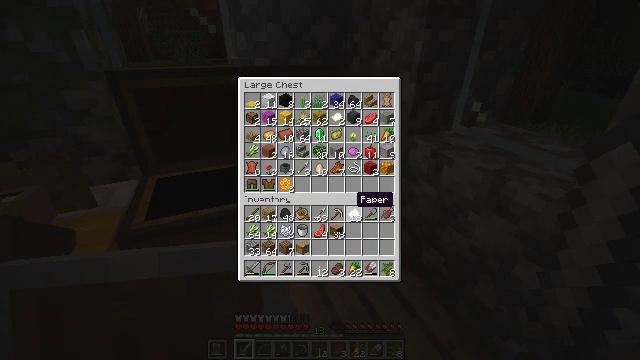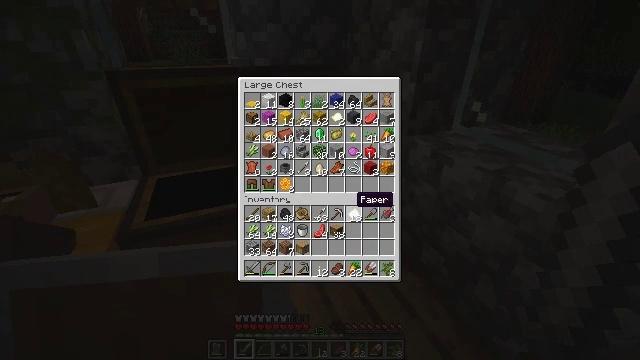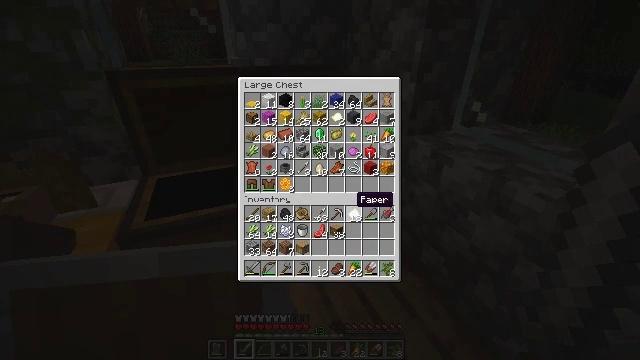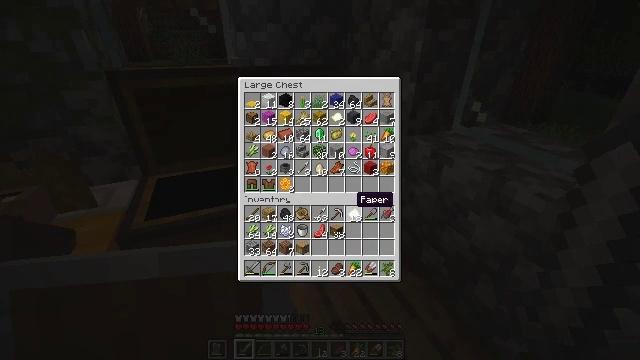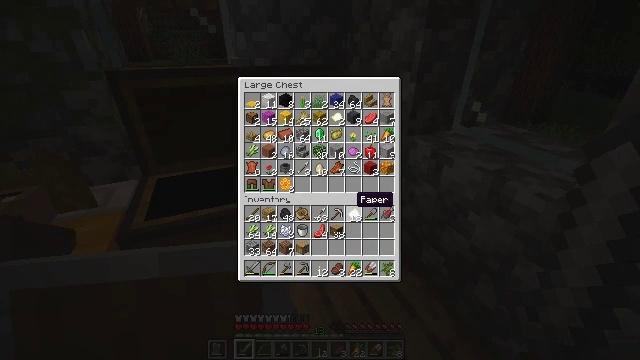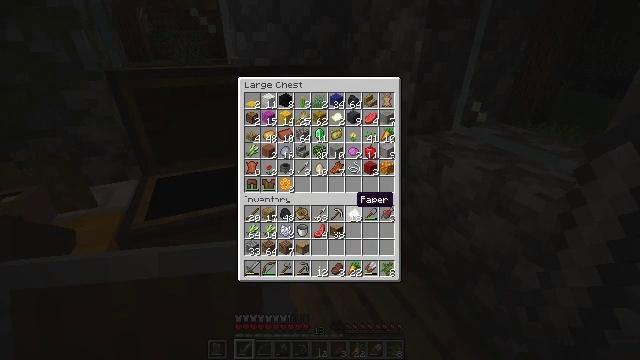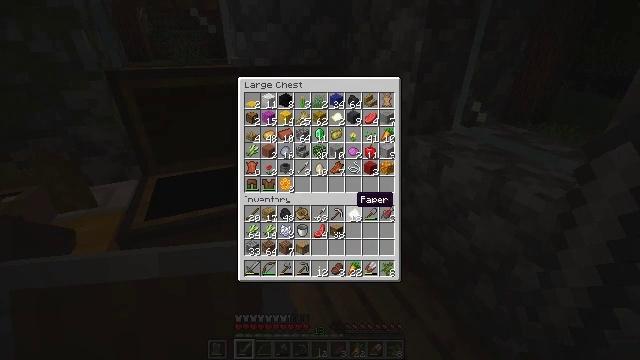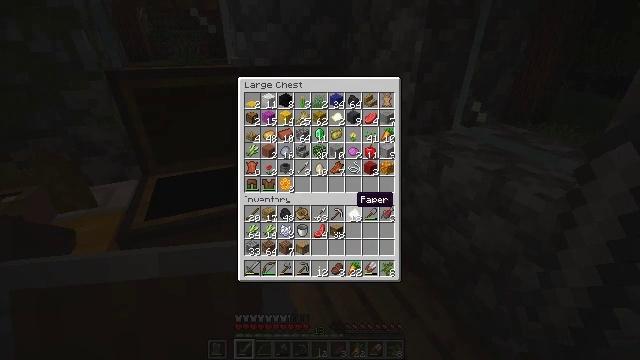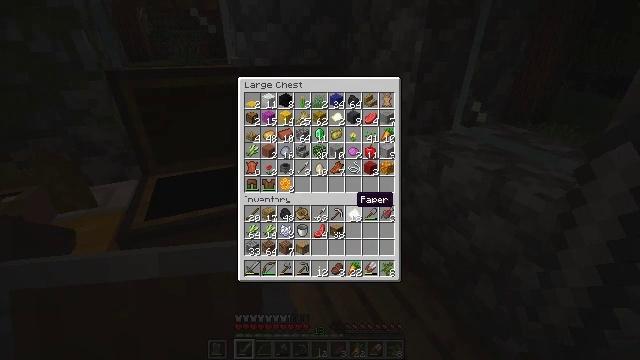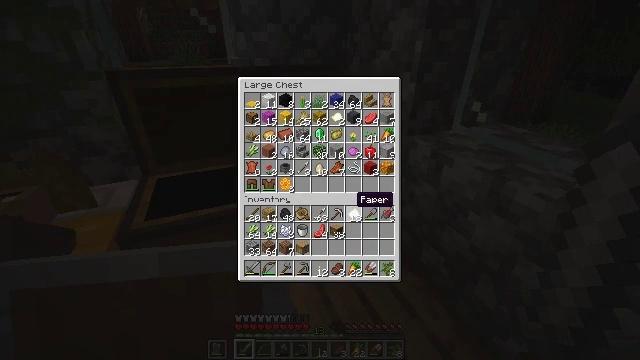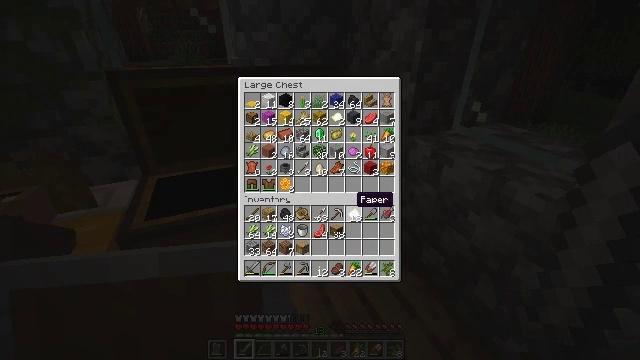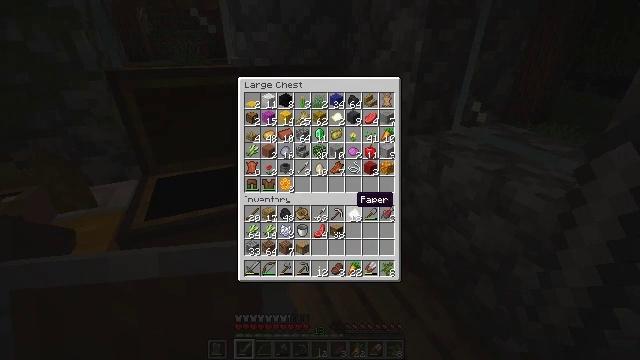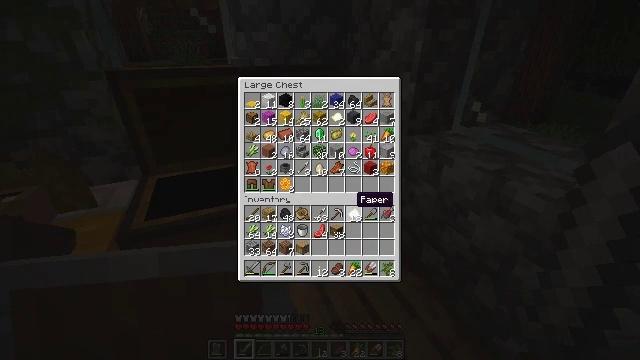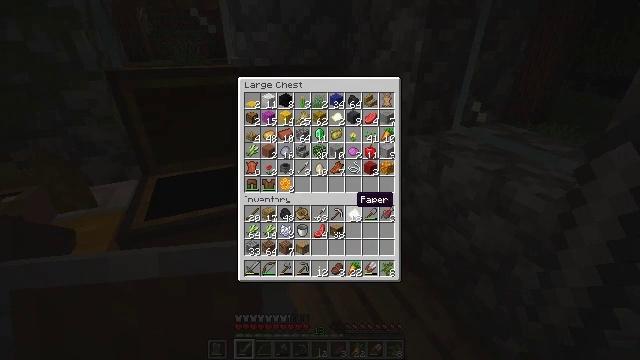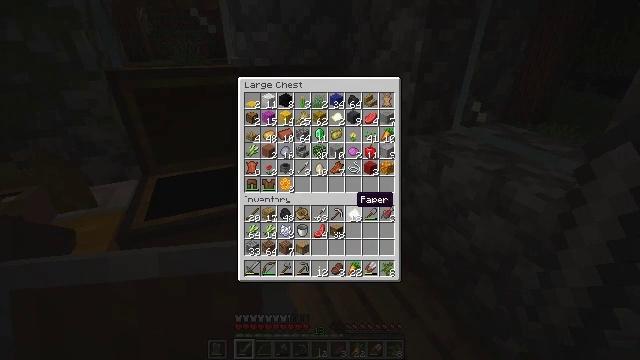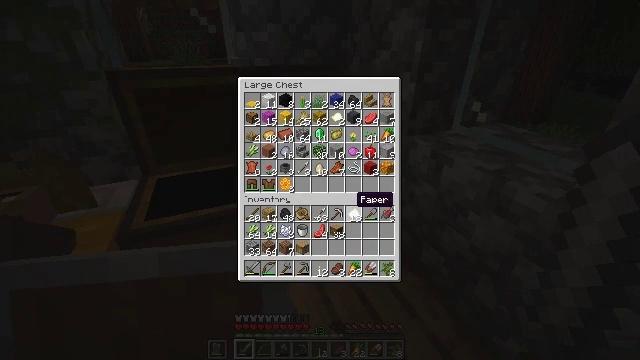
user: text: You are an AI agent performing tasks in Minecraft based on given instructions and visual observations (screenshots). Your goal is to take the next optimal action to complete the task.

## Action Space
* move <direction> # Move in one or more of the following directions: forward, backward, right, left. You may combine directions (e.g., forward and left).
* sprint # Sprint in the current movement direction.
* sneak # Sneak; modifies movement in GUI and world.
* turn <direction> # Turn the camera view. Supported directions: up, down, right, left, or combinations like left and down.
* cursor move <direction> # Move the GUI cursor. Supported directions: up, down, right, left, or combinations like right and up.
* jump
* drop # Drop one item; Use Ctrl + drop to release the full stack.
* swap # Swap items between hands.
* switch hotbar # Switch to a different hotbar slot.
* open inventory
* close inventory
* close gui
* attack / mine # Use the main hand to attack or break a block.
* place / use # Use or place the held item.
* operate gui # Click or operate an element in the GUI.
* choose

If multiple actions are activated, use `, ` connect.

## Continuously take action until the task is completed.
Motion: motion action
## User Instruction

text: Interact with the crafting table to craft paper.
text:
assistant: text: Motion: no_op
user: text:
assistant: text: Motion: no_op
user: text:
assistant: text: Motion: no_op
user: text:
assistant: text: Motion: no_op
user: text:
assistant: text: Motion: no_op
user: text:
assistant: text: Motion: no_op
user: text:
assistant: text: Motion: no_op
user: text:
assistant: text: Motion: no_op
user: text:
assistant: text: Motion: no_op
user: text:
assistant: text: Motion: no_op
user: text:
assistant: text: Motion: no_op
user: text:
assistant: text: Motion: no_op
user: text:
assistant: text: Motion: no_op
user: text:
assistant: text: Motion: no_op
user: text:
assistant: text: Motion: no_op
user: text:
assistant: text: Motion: no_op
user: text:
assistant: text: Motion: no_op
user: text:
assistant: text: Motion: no_op
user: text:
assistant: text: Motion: no_op
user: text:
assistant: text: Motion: no_op
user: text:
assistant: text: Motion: no_op
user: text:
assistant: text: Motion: no_op
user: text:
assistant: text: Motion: turn right and up
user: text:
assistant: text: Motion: turn right and up
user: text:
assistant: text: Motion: no_op
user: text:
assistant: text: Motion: turn left
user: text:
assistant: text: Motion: no_op
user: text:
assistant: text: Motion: no_op
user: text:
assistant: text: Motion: no_op
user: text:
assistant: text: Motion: no_op